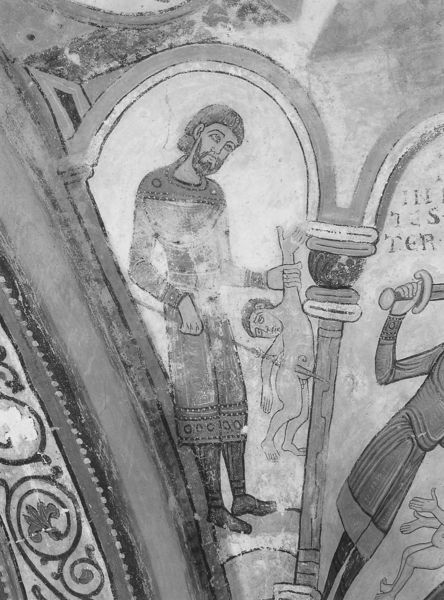
Titel: Pantheon San Isidoro von León
Standort: Léon, S. Isodoro (EU - E)
Schlagwörter: mann, nackt, weiß, ausschnitt, grau, schwarz, säule, ornament, bart, hose, wand, arm, falten, halten, herodes, mord, tot, innenraum, kirche, decke, kind, blatt, schrift, bogen, baby, kuppel, lanze, detail, ornamente, wandmalerei, nabel, faltenwurf, junge, foto, griff, gewölbe, knabe, schwarzweiß, schwert, säbel, waffe, rom, kapitell, ranke, mittelalter, kirchenraum, speer, deckengemälde, fresko, töten, bemalung, schlagen, fresco, erstechen, säugling, deckenmalerei, latein, spieß, kindermord, betlehem, kirchendecke, tötung, kindsmord, aufspießen, kindsmörder, hwandbild, schwertgrigg